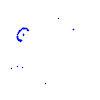
Particle: kaon